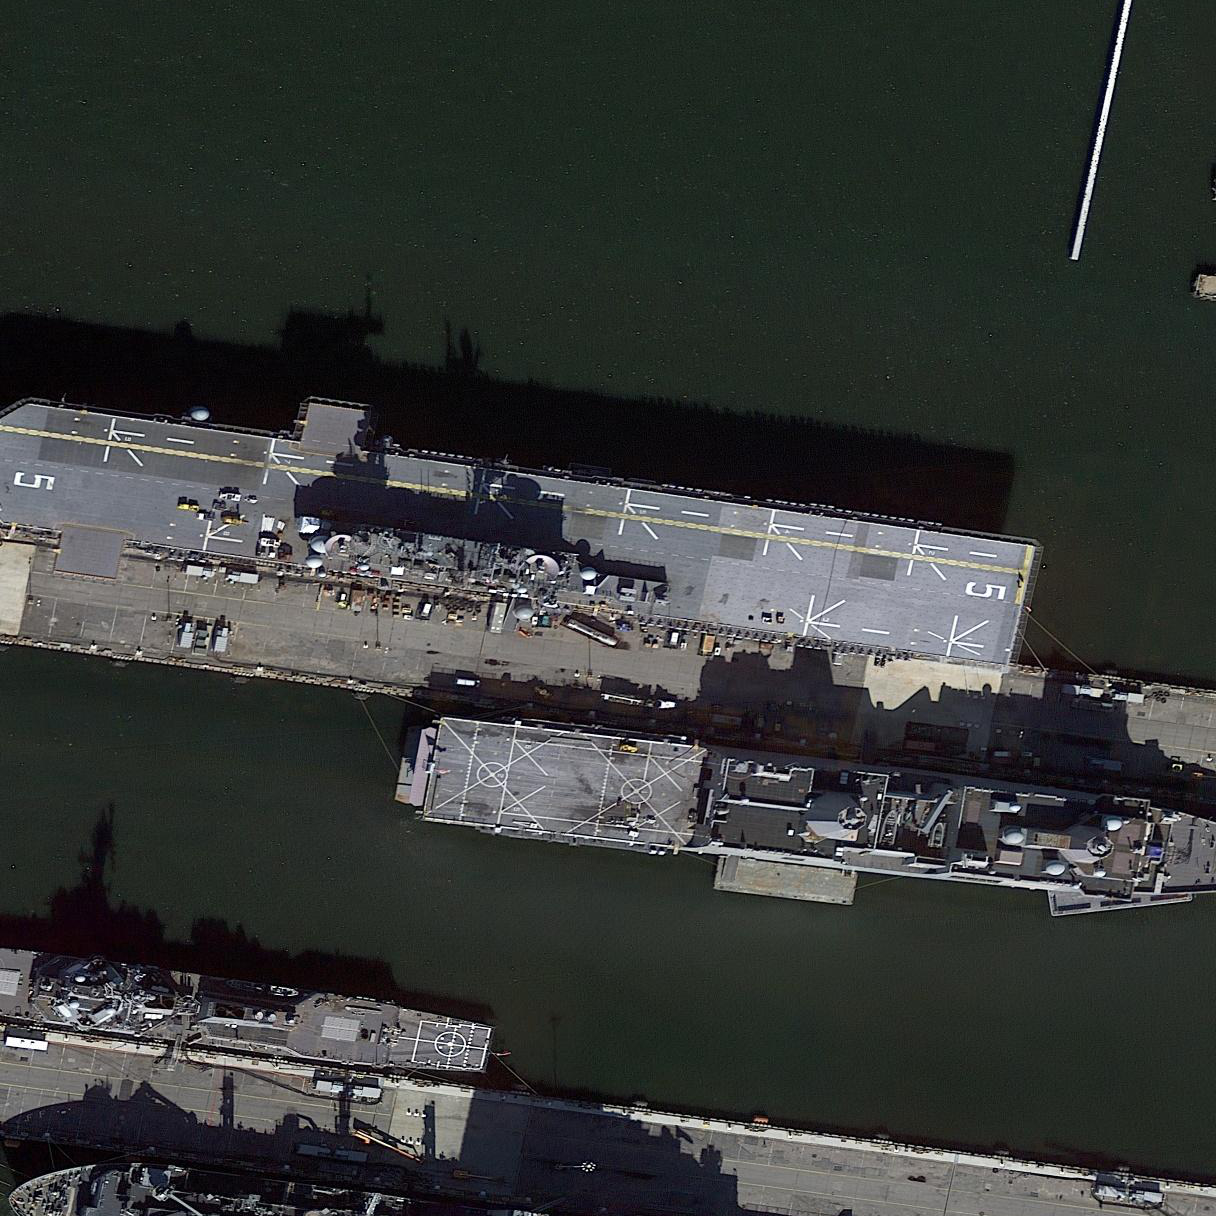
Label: assault